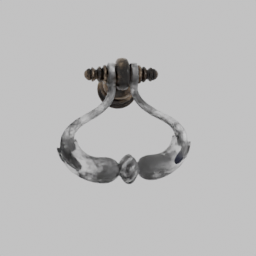
Label: mechanical